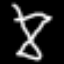
Label: hourglass